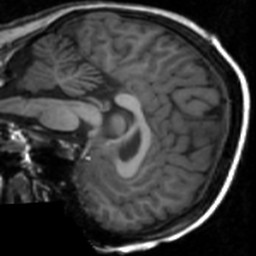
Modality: T1w
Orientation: sagittal
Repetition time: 0.008948 s
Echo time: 0.001784 s